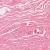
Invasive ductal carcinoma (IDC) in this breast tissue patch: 0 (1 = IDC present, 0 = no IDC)